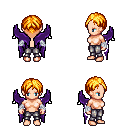
a pixel art fantasy rpg character, female body template, human, light skin, purple wings, metal pants, light blonde parted hairstyle, white cloth bandages, four views (front, back, left, right), 2x2 character sprite sheet, small pixel art, hard edges, no anti-aliasing